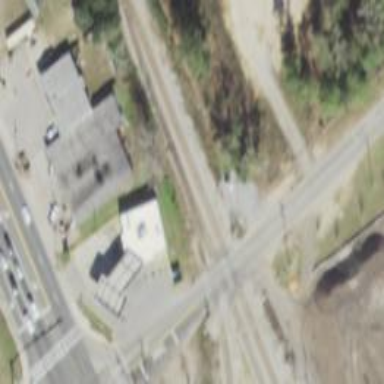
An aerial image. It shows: Railway spur junction.